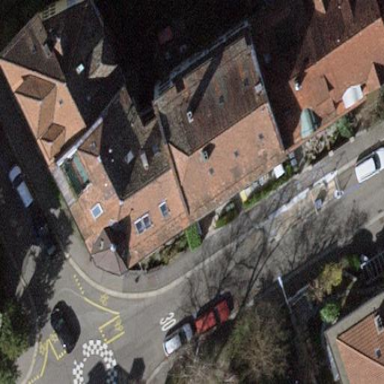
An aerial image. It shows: Building with hipped roof shape.